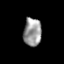
Tissue: prostate
Cell type: T cells
Senescence score: 0.3103
Nuclear area (px): 495
Mean DAPI intensity: 152.774